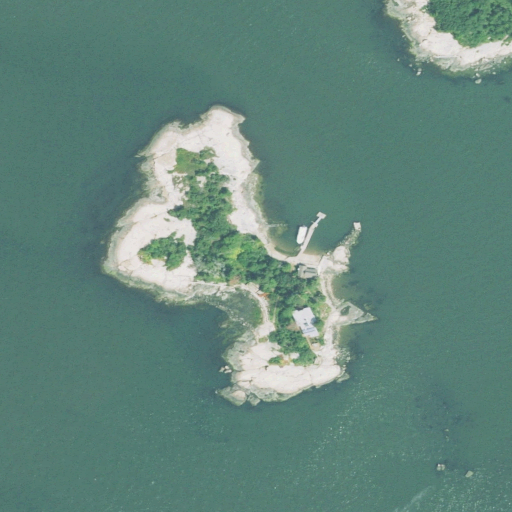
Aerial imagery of island in Connecticut named Outer Island containing open water, barren land, grassland, medium intensity development, deciduous forest, and herbaceous wetlands